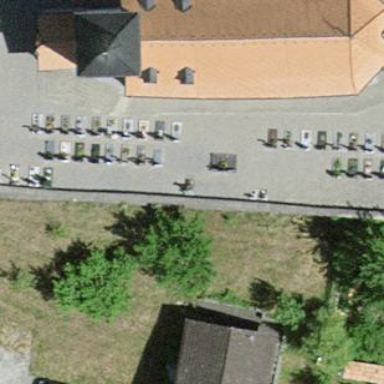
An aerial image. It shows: Graveyard.